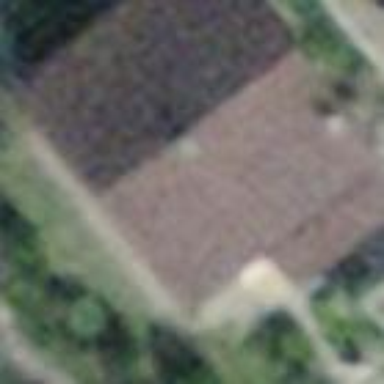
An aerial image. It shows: Simple house.